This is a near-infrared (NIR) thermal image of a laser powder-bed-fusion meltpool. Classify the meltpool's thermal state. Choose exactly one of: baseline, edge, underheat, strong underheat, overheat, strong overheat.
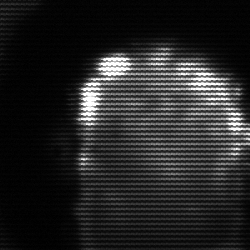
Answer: baseline